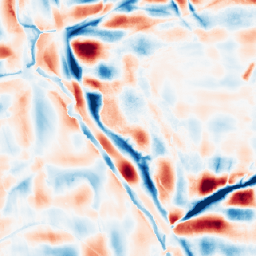
Category: wavelet
Decomposition family: wavelet_dwt
Decomposition parameters: wavelet: db4
level: 5
Upsampling method: area
Upsampling parameters: scale: 4
Upsampling scale: 4